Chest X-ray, PA view. Patient: 63 years old, sex M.
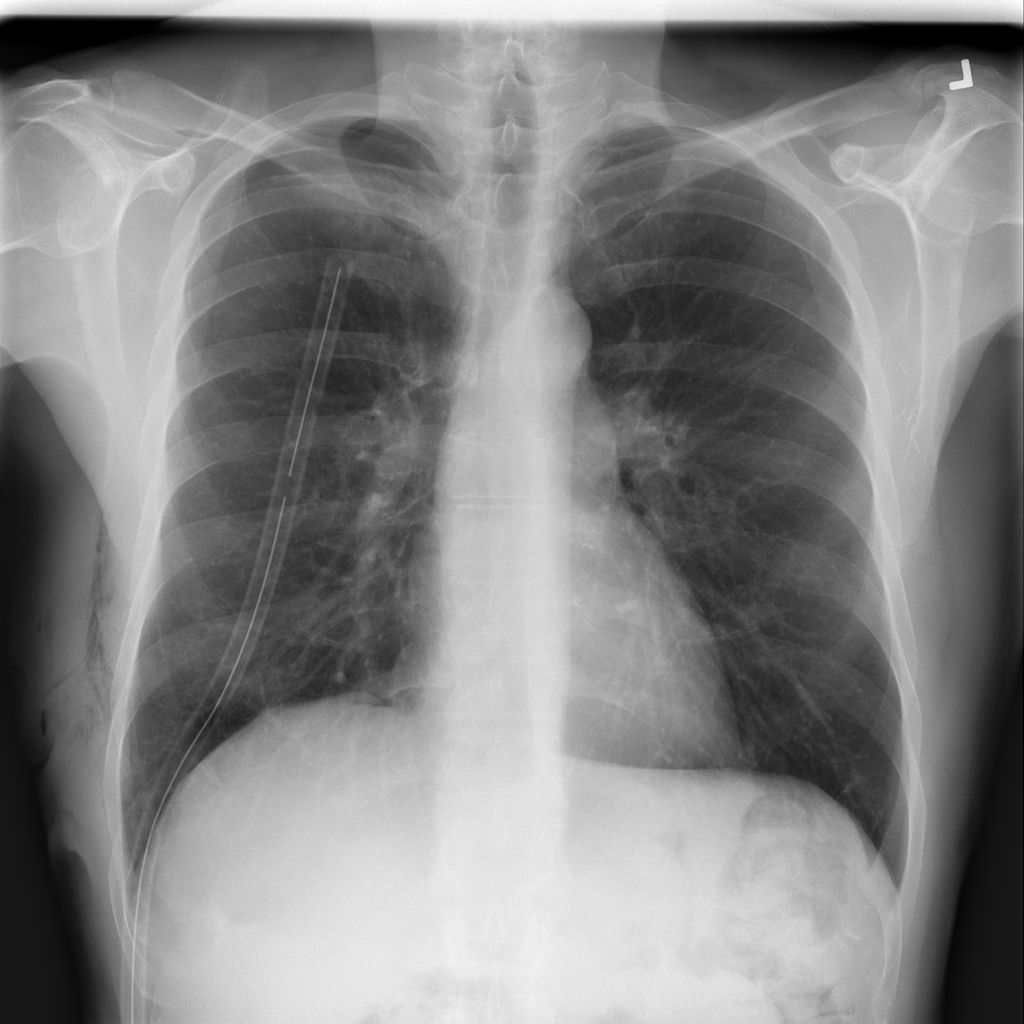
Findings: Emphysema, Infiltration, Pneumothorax